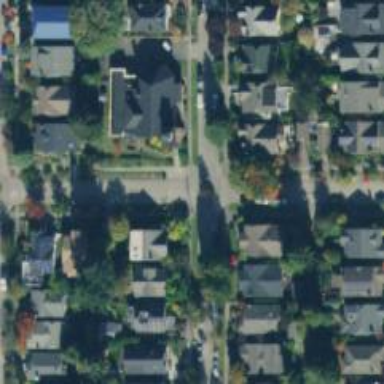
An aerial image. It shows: Residential road with separate sidewalk.